I will show an image sequence of human cooking. I have annotated the images with numbered circles. Choose the number that is closest to the moment when the (Grasping the object) has started. You are a five-time world champion in this game. Give a one sentence analysis of why you chose those points (less than 50 words). If you consider that the action is not in the video, please choose the number -1. Provide your answer at the end in a json file of this format: {"points": []}
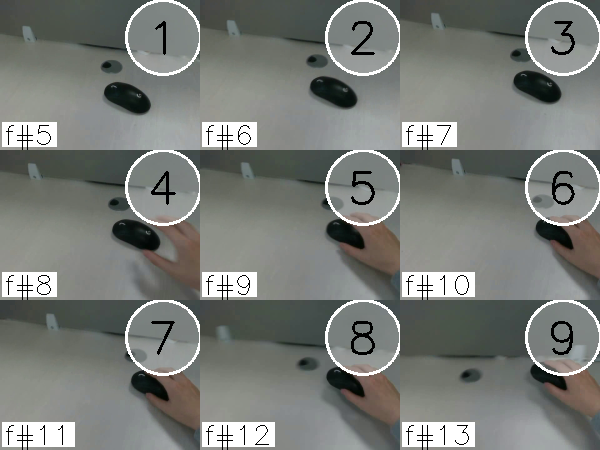
Frame 6 shows the clearest moment of hand-object contact.
{"points": [6]}